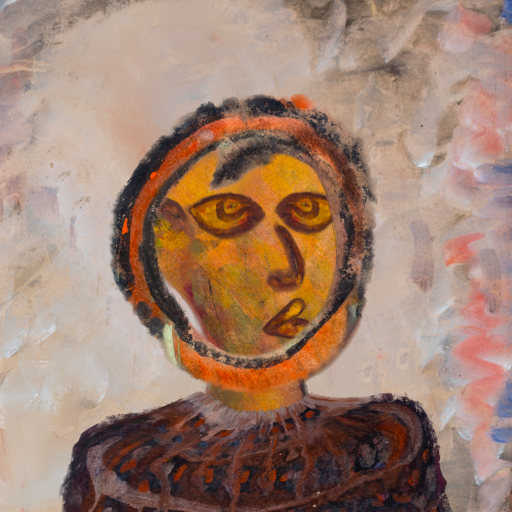
Background: Roy_Bahadur, Head And Neck Side: Gypsy_Mother, Face Side: Comrade, Bust: Hypocrite, Hair Side: Childish, Head Accessory: Blank, Second Necklace: Blank, Necklace: Blank, Baby: Blank